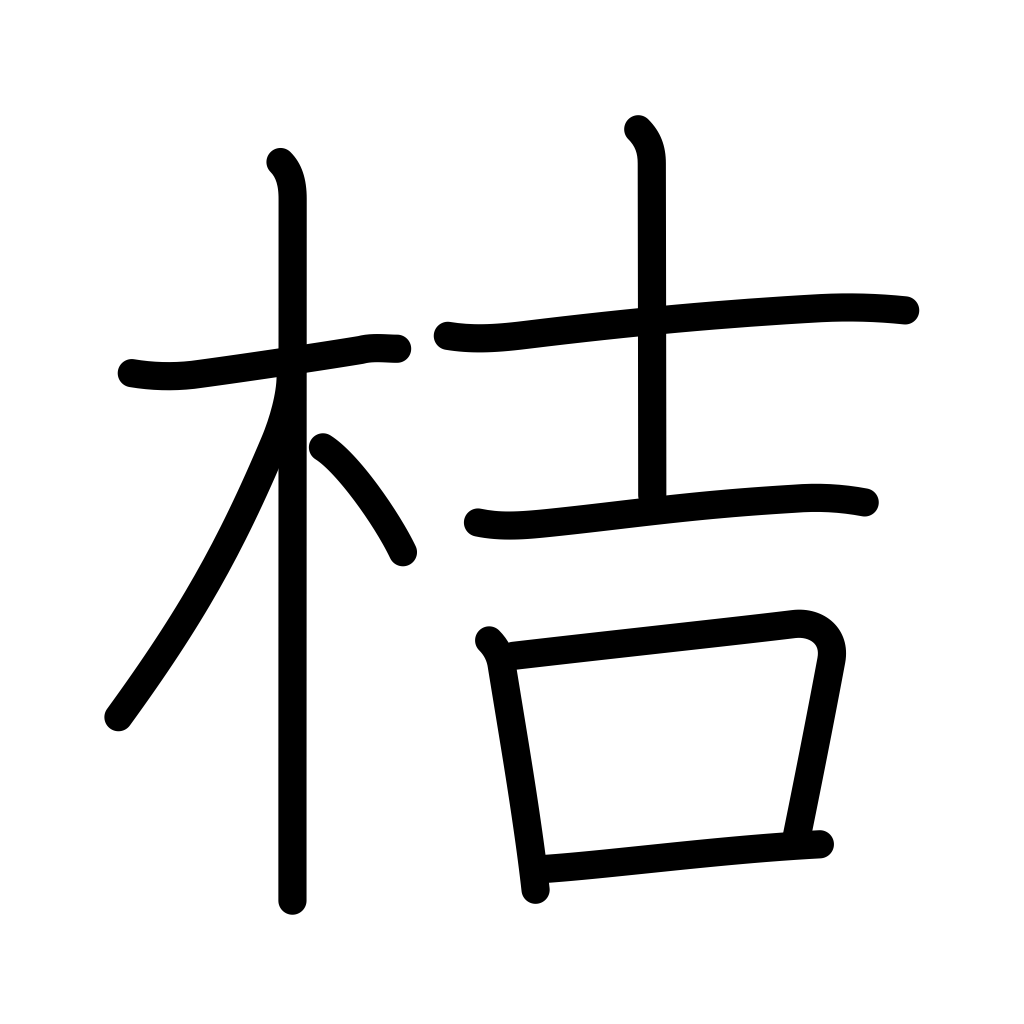
Meaning: used in plant names